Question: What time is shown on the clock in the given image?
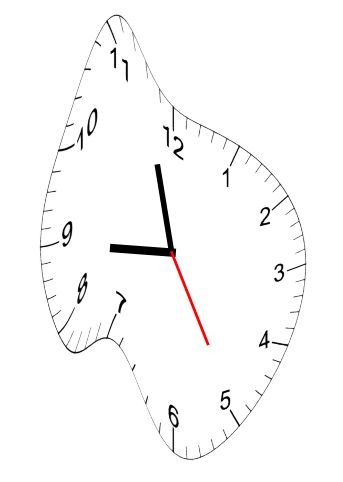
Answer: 08:57:25